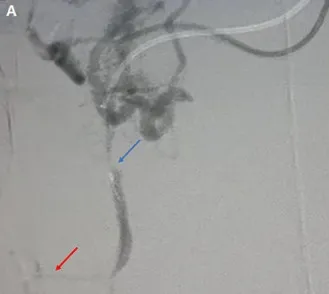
Pre- and post-revascularization angiography showing angiography of the superior mesenteric artery (blue arrows) and jejunal branches (red arrows) before.
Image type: radiology (ct)